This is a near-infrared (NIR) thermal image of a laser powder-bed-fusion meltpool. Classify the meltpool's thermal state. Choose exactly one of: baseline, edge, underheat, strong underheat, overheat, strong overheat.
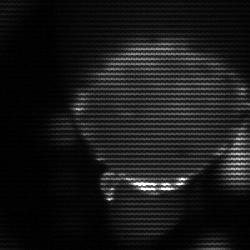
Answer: edge